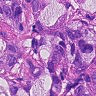
Metastatic tissue present: yes